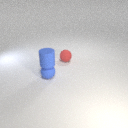
small blue rubber sphere below small blue rubber cylinder